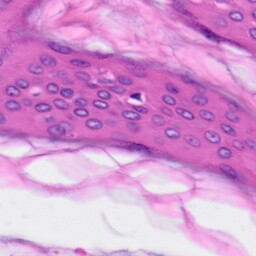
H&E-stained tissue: Skin